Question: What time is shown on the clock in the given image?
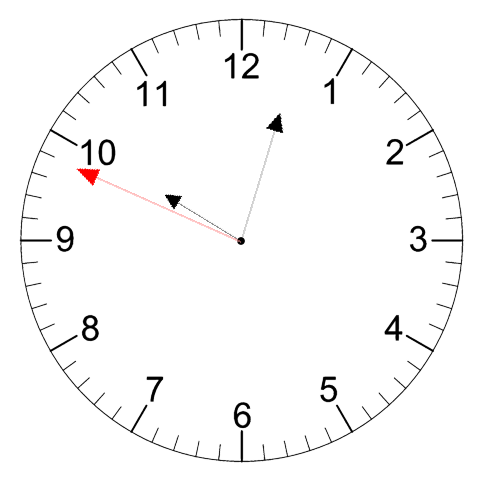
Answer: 10:02:49